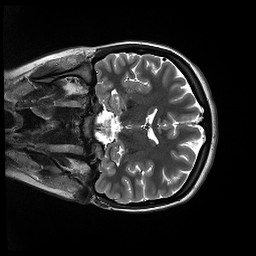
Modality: T2w
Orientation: coronal
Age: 19
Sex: female